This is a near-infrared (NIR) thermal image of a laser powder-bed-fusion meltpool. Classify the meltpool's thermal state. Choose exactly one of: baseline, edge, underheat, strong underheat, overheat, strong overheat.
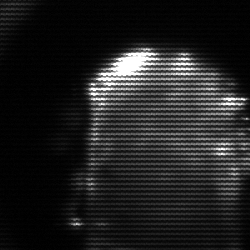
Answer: baseline